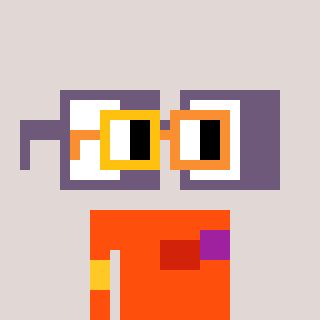
a pixel art character with square yellow and orange glasses, a glasses-shaped head and a orange-colored body on a warm background